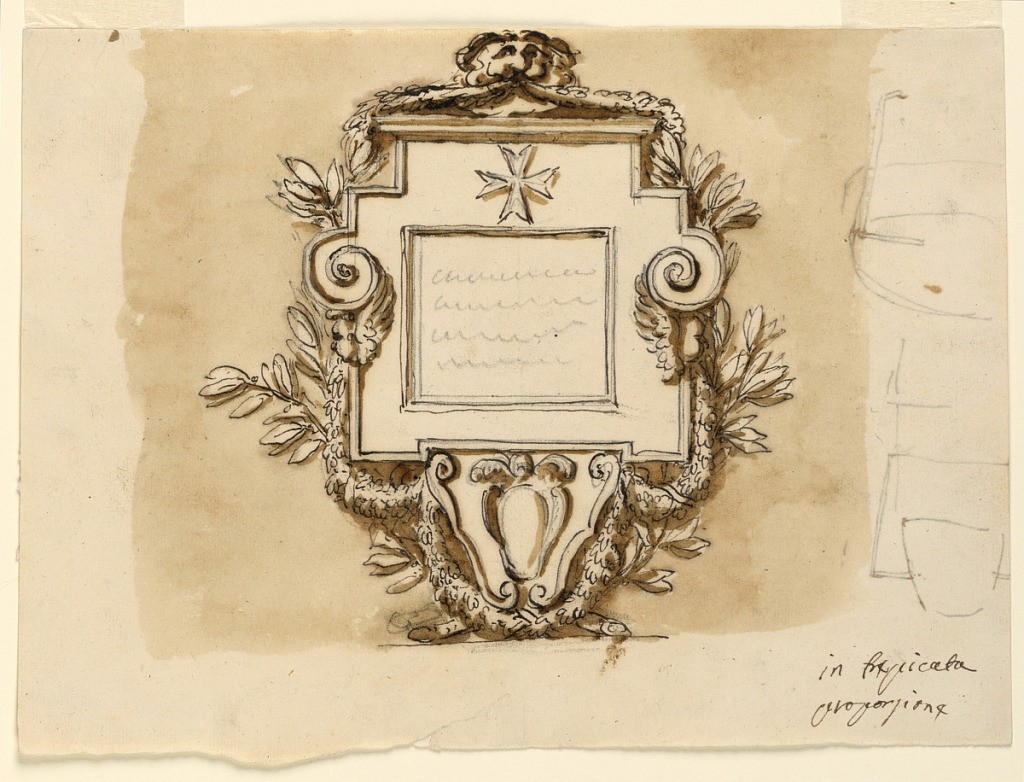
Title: Tablet with an inscription
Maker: Giuseppe Barberi, Italian, 1746–1809
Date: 1780–1800
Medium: Pen and brown ink, brush and brown wash, graphite on off-white laid paper, lined
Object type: Drawing
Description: The inscription is written in a central rectangle with a more elaborate frame having spirals above, on top of outwards turned cherubim, at the sides, and moldings on top. In the upper band is a Maltese cross. Below the frame is an escutcheon-like console with an inner escutcheon. The whole is surrounded by a garland springing from the mouth of a mask and ending there. Laterally framed by leaves of two crossed branches. The paper next to it, at left and at right is colored. Written below, at right, by the artist: "In triplicata/propozzione". On the reverse, part of two pen sketches.